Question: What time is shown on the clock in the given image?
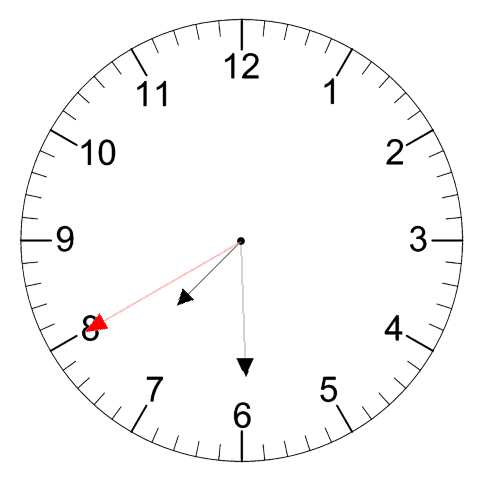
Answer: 07:29:40